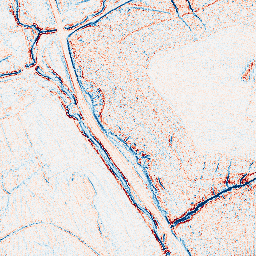
Category: edge_preserving
Decomposition family: bilateral
Decomposition parameters: d: 5
sigma_color: 150
sigma_space: 75
Upsampling method: fft_zeropad
Upsampling parameters: scale: 8
Upsampling scale: 8